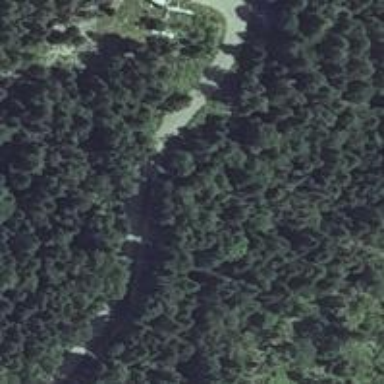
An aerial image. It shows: Driveway.